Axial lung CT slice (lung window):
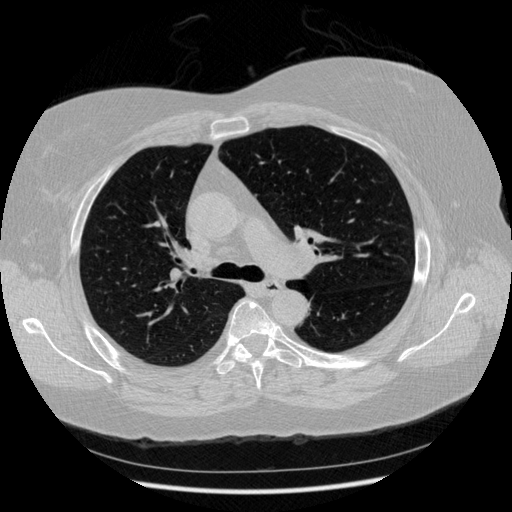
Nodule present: no